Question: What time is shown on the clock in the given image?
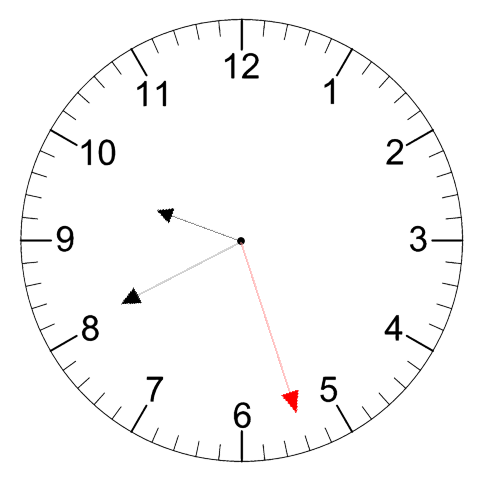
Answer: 09:40:27